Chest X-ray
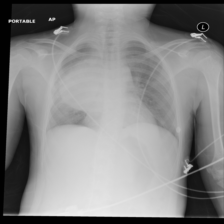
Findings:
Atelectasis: negative
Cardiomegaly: negative
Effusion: negative
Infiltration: negative
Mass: positive
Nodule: negative
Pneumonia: negative
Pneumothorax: negative
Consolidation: negative
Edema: negative
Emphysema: negative
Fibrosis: negative
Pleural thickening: negative
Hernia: negative